Question: I'm having trouble expanding a div to 100% of the doc height (rather than viewpoint height). I have a specific example which is causing issues.
An example can be found here, (jsfiddle's view window didnt allow me to demonstrate the problem correctly, sorry):
<URL>
You will notice that if you reduce the viewpoint height below the content height (when scroll bars appear) that the left sidebar and content div's no longer expand to full doc height - they are only displaying the height of the viewpoint.

I'm new to responsive design using %, so please forgive me. I asked a similar question recently, but the proposes solution did not work for my progressed problem and I felt that a new thread would be more relevant than diverting the topic. Thank you.
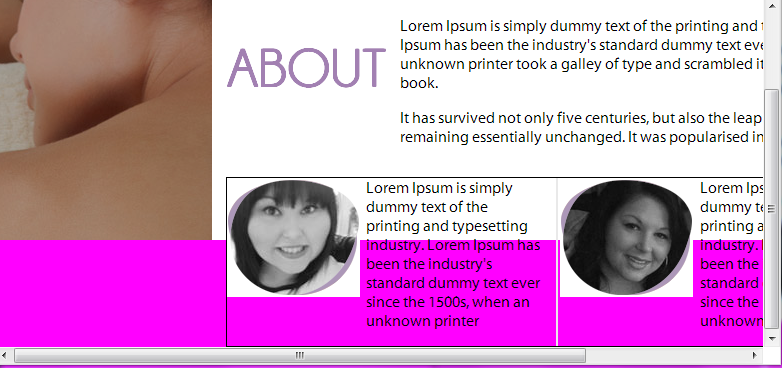
Answer: The problem is that you don't have a fixed height somewhere, so the height attribute doesn't know how height 100% exactly is. So instead its using your viewport height.
You can fix your problem with the following CSS.
'''
#pagewrap {
display: table;
height: 100%;
}
#menu-container {
height: 100%;
}
'''
Using display: table; will cause your height:100%; to be as high as your viewport, or as high as your content if your viewport is to small.
Hope this helped.